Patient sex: M
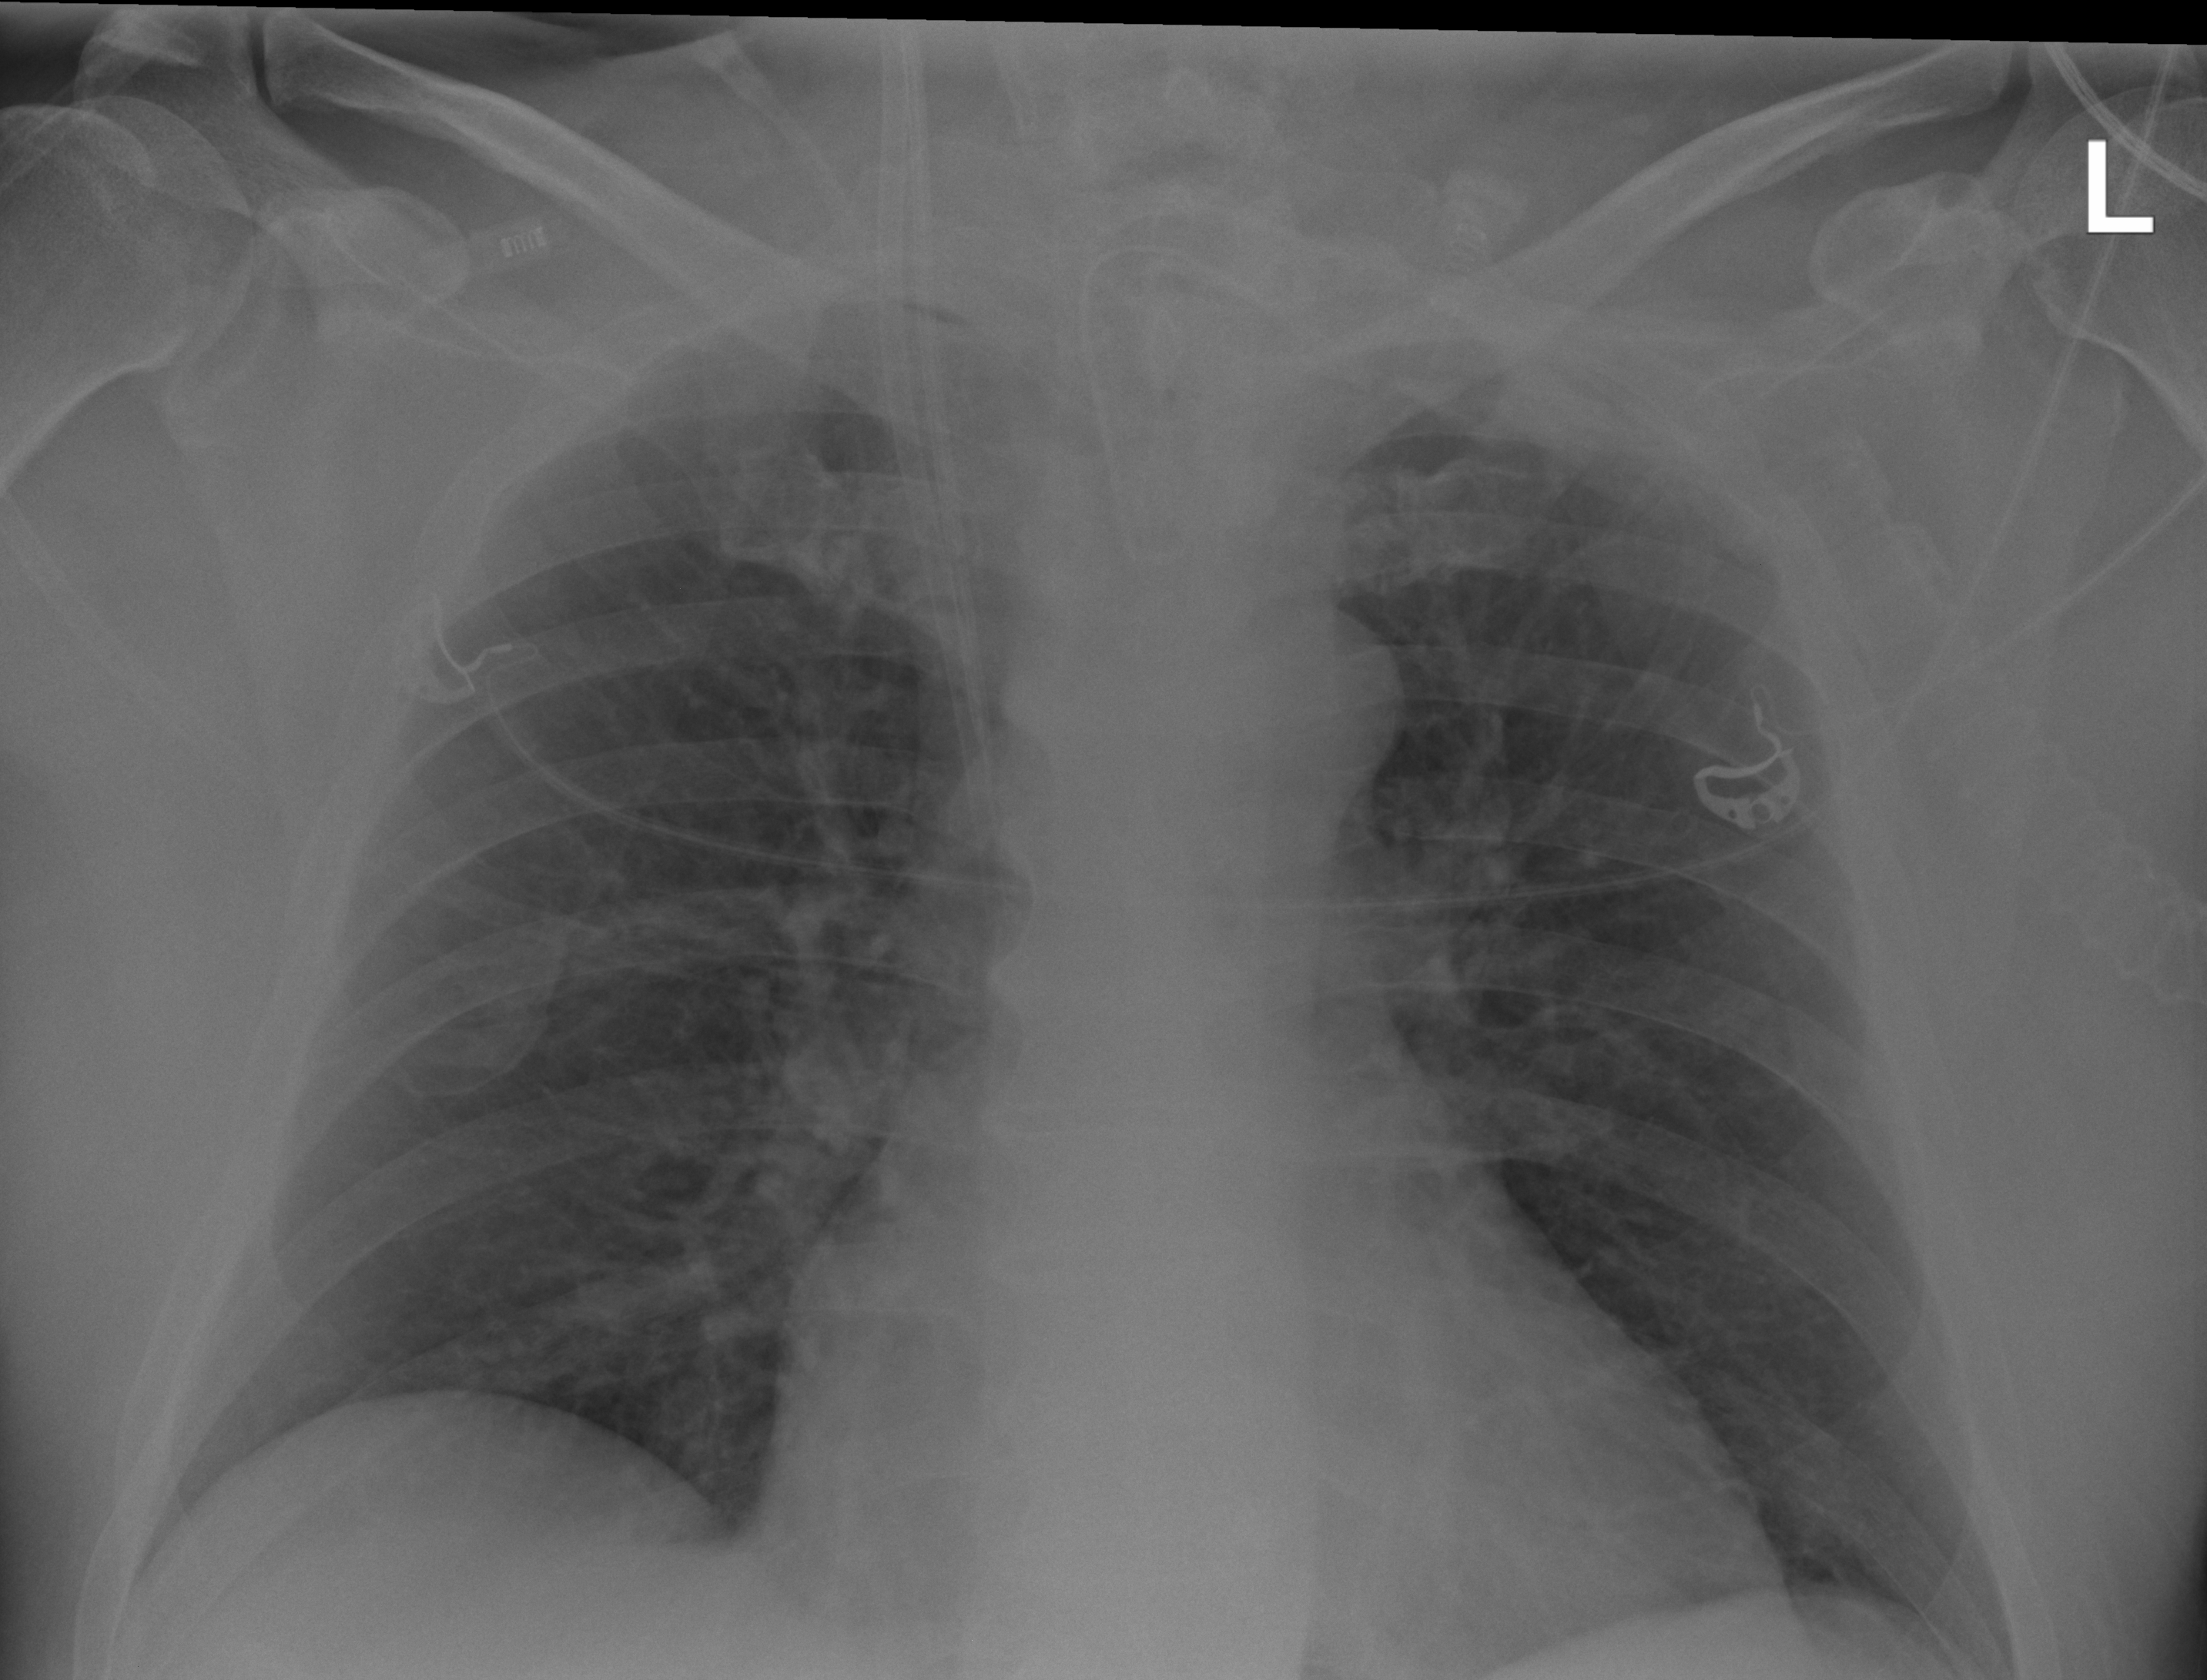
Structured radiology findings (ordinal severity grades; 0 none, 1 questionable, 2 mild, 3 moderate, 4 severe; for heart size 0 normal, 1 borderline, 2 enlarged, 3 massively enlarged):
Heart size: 0
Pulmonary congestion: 0
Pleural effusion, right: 0
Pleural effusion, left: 0
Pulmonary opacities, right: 0
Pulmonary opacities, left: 0
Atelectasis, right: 0
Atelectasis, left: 0